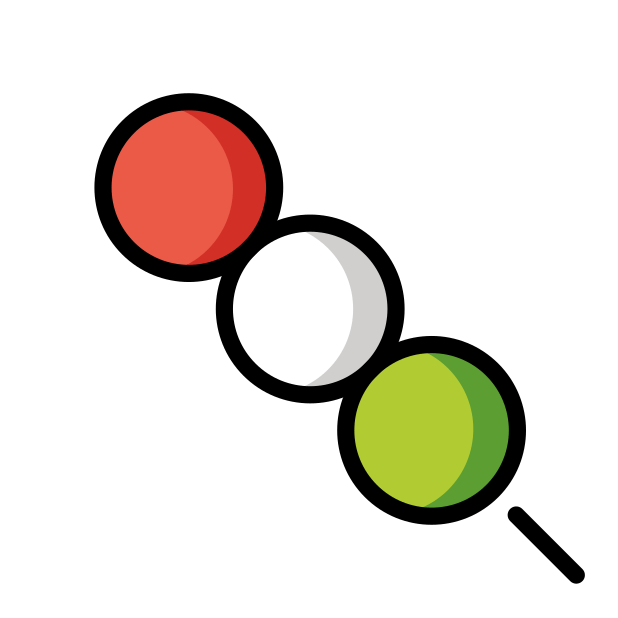
dango